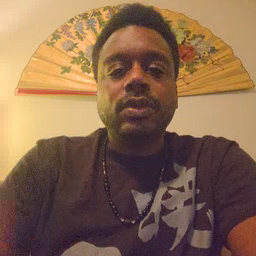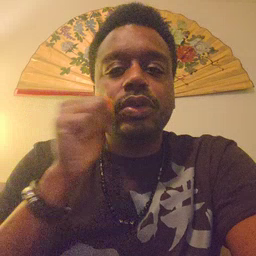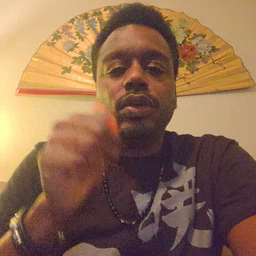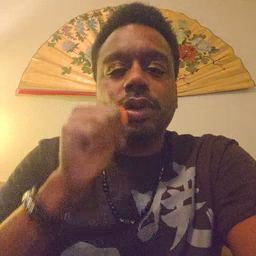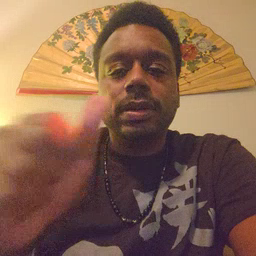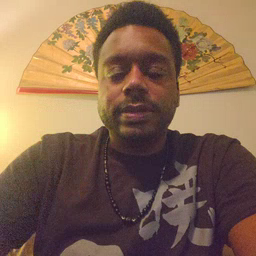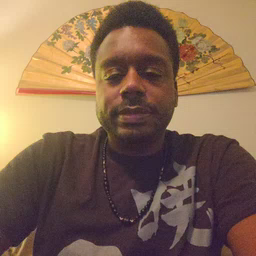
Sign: girl